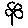
Label: flower